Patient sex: M
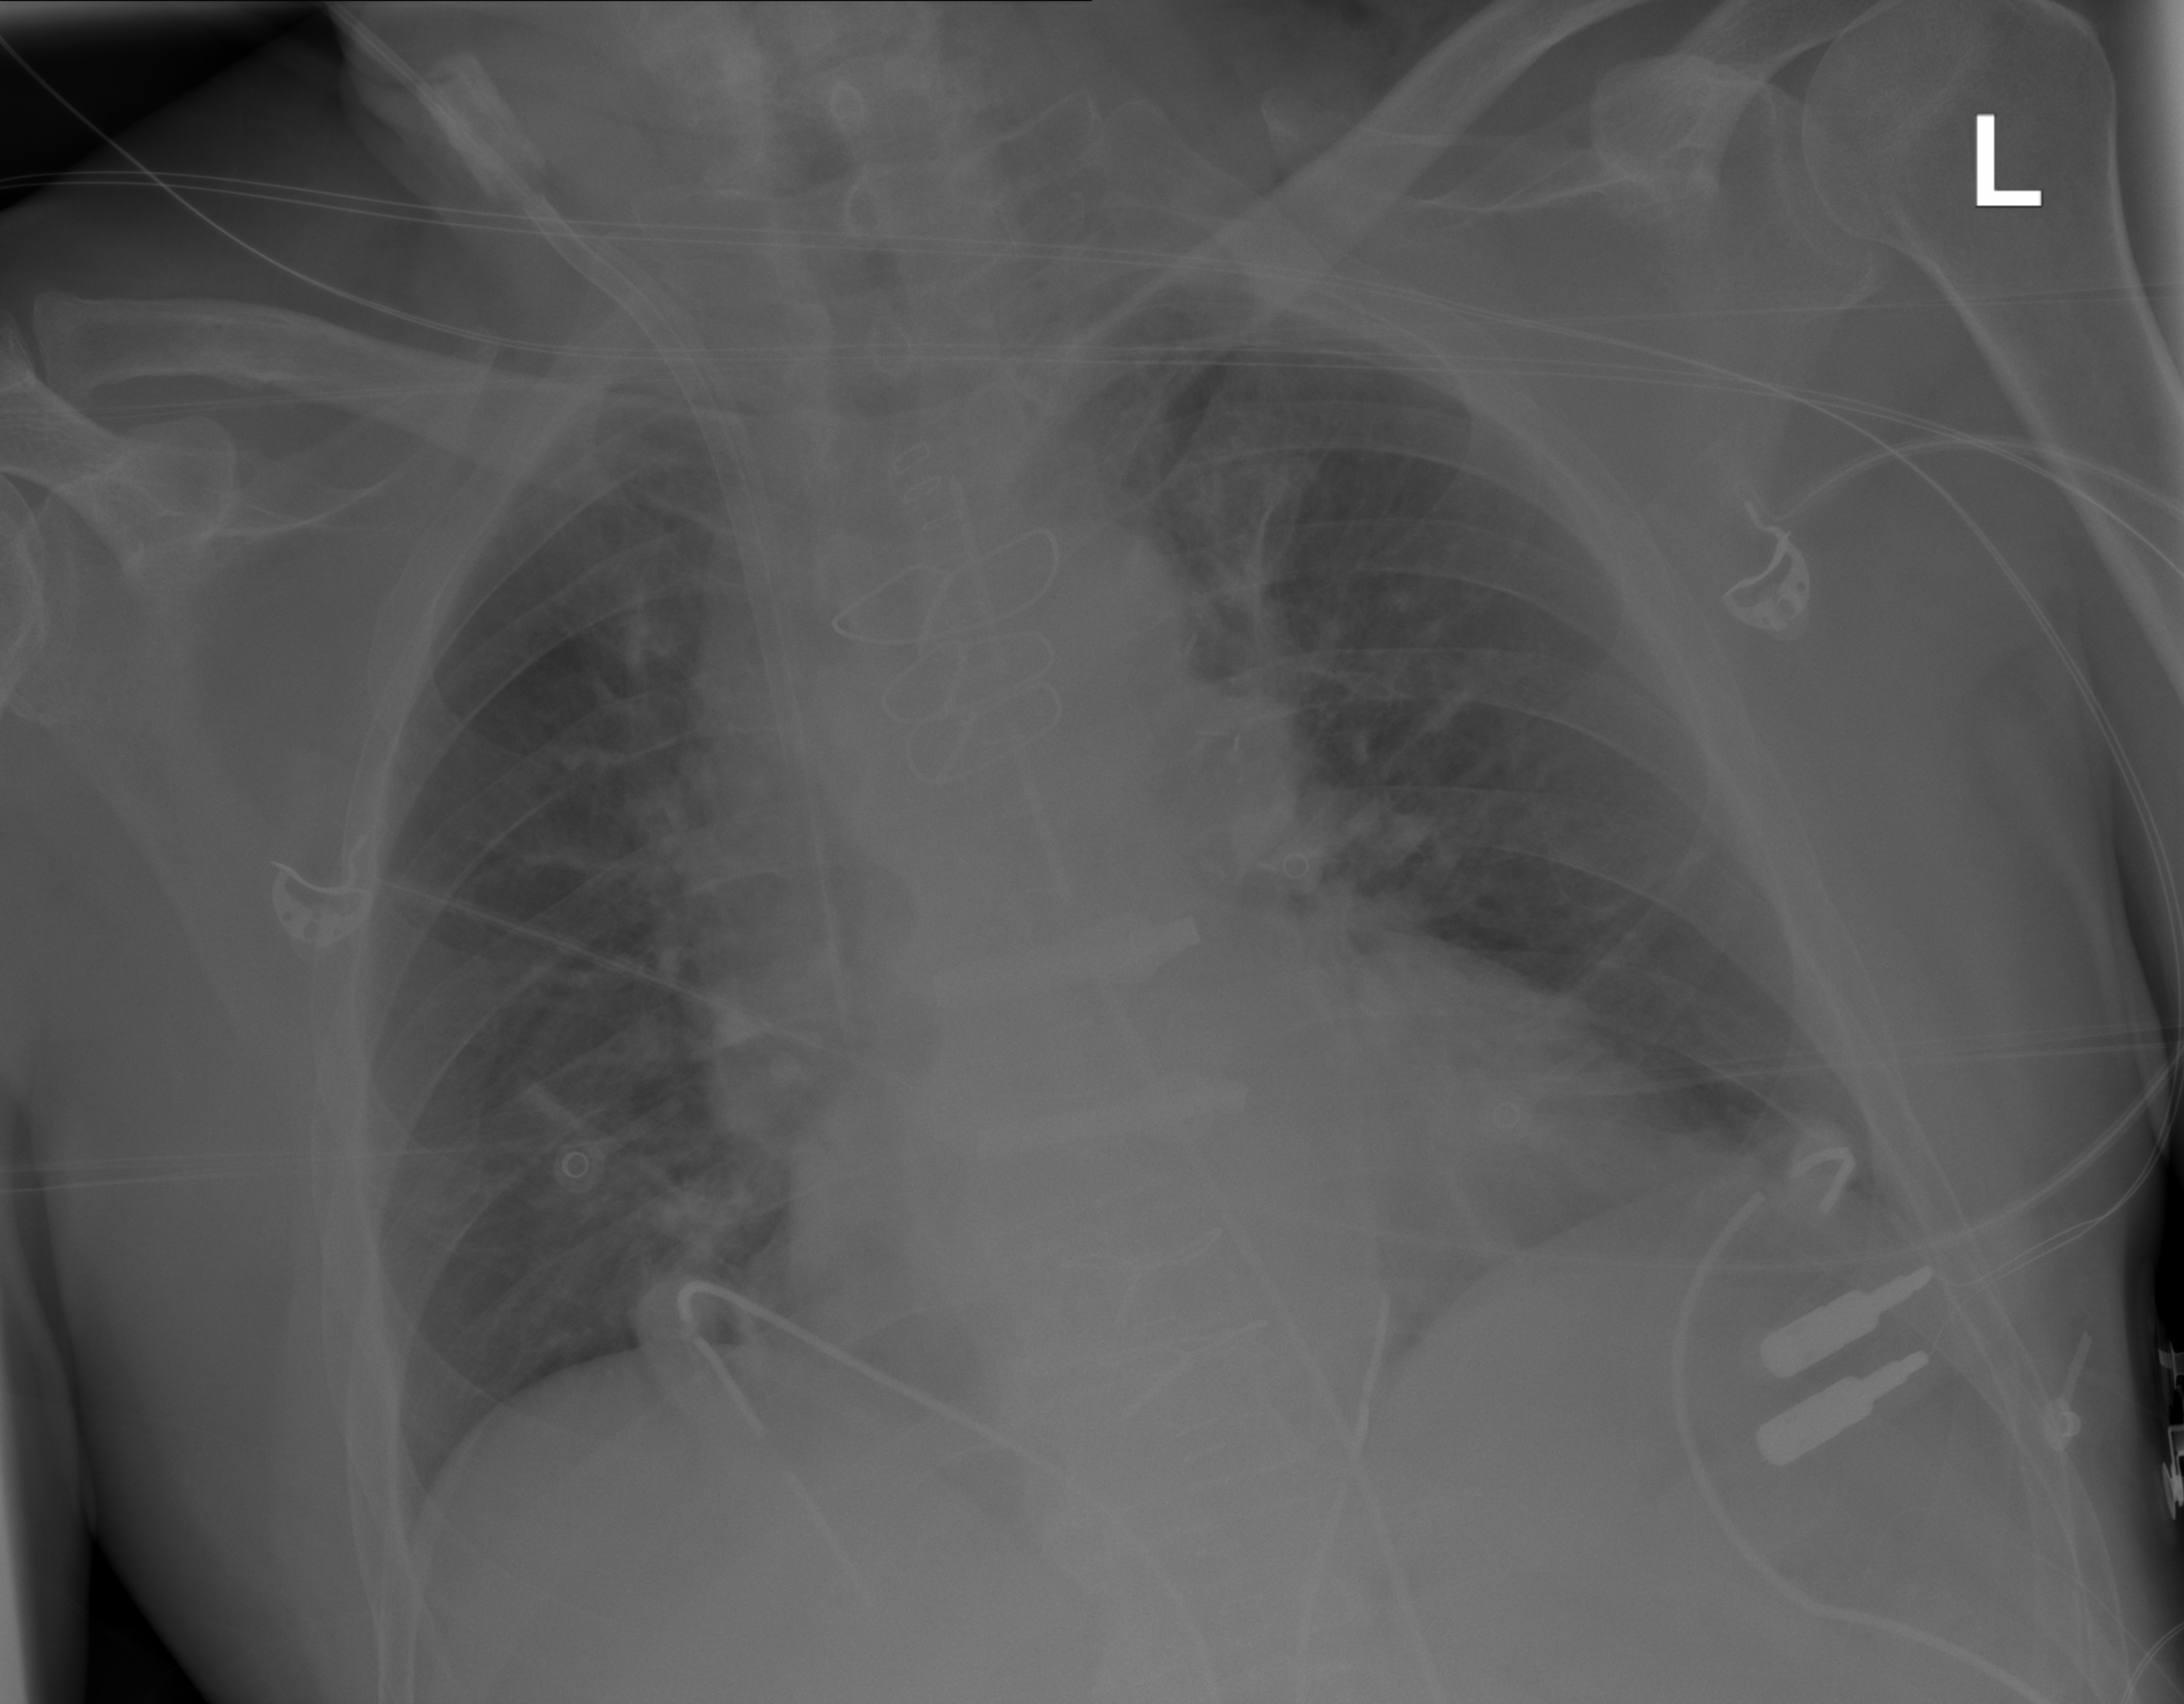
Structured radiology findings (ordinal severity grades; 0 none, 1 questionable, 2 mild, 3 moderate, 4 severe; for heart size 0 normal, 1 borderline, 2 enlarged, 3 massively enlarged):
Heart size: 2
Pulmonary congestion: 2
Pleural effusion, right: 0
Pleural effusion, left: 0
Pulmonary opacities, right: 0
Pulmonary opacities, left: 0
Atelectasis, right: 0
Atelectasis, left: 0